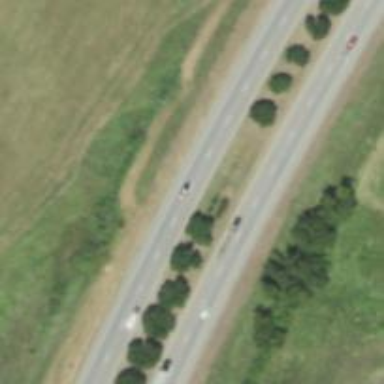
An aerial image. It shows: This image shows trunk highway that functions as expressway.